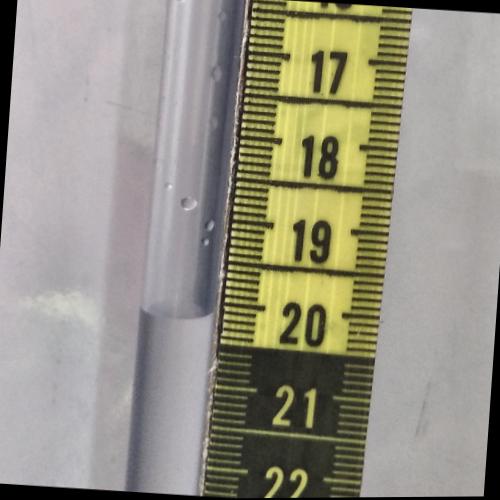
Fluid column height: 20.2 cm